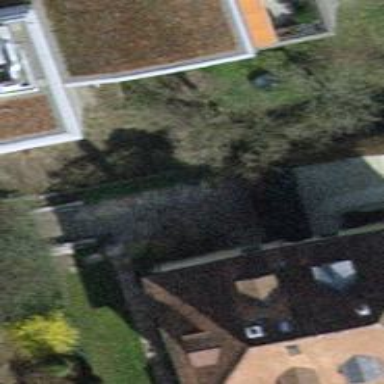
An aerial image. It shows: Semidetached house with hipped roof.